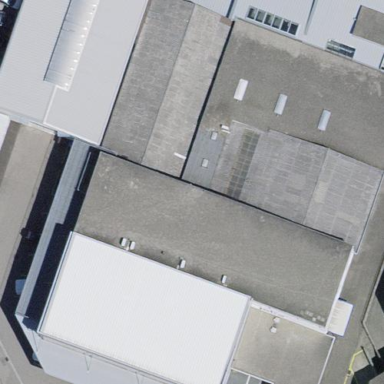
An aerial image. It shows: Industrial building.